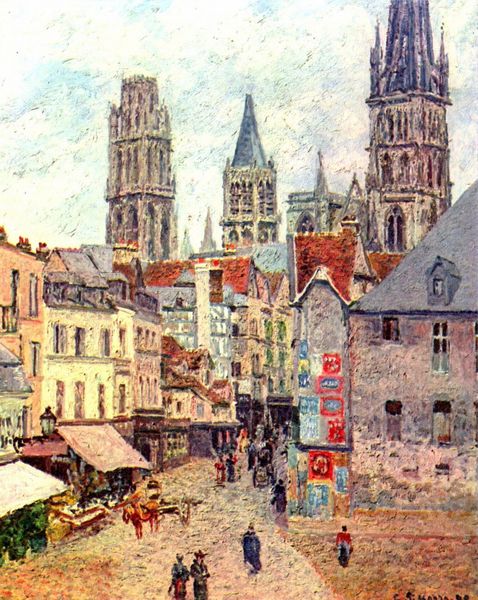
Titel: Rouen, Rue de l'Épicerie
Künstler: Camille Pissarro
Standort: Paris
Institution: Privatsammlung
Schlagwörter: blau, dunkel, gemälde, himmel, mann, schatten, weiß, wolken, aquarell, frauen, gelb, grün, himmerl, impressionismus, kirchturm, menschen, stadt, braun, bunt, cafe, fenster, frankreich, frau, fussgänger, grau, hell, kleid, kleider, laterne, licht, männer, paris, schwarz, strasse, tür, dach, gebäude, haus, obst, rot, schloss, sonnenschirm, tier, tiere, weg, leute, wand, architektur, barock, mensch, spitze, stein, steine, signatur, horizont, häuser, kirche, pastos, sonne, drei, personen, person, gotik, karren, pferd, schornstein, turm, farbig, ansicht, fassaden, geschäft, passanten, pflaster, türen, vedute, pointilismus, farben, dorf, dächer, giebel, mauer, ziegel, allee, farbe, tag, geschäfte, kutsche, kutschen, laden, läden, markt, platz, werbung, karre, wagen, wagenrad, kuppel, duktus, monet, maler, zinnen, impression, kirchen, kirchtürme, stadtansicht, wände, berlin, glockenturm, kirchenturm, kirchentürme, türme, palast, dom, dachfenster, gauben, pflasterstein, pflastersteine, bürger, plakat, litfasssäule, reklame, wägen, helm, farbauftrag, kathedrale, glocke, gotisch, mauern, walmdach, mittelalter, bahn, fachwerk, fachwerkhäuser, marktplatz, dachgauben, gaube, wagenräder, gothik, bahnen, glocken, stadtplatz, dachgaube, zinne, gemüseladen, markise, plakate, fuhrwerk, satteldächer, plakatwand, walmdächer, satteldach, fialen, giebeldach, tum, köln, fiale, markisen, altstadt, lebendig, frankfurt, hus, kathedralen, pferdefuhrwerk, auslagen, markiese, einkaufsstrasse, ipressonissmus